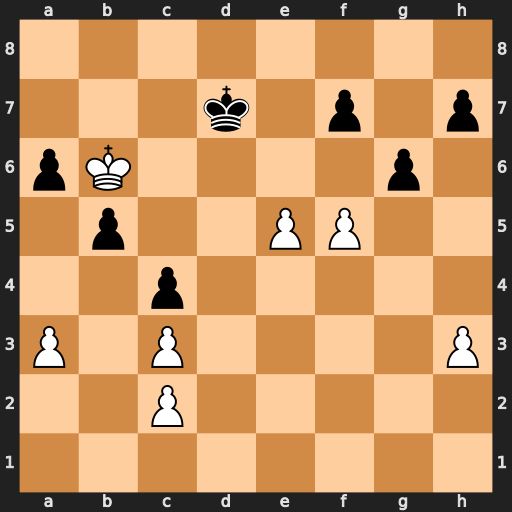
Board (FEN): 8/3k1p1p/pK4p1/1p2PP2/2p5/P1P4P/2P5/8
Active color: w
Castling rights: -
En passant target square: -
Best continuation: Kxa6 g5 Kxb5 h5 Kc5 g4 hxg4 h4 g5 h3 g6 fxg6 fxg6 Ke6 g7